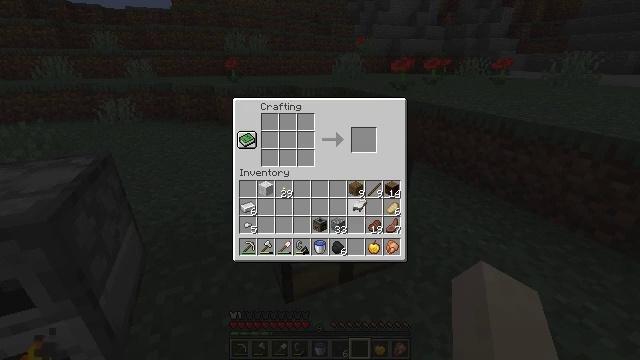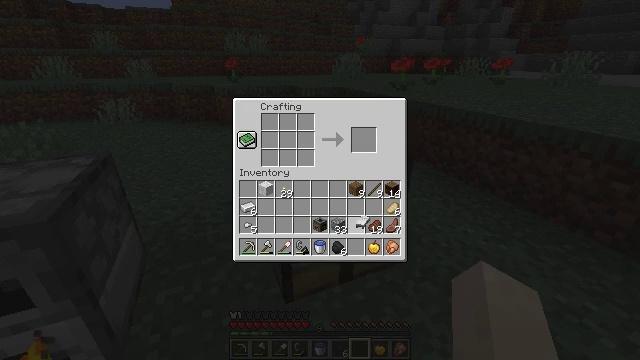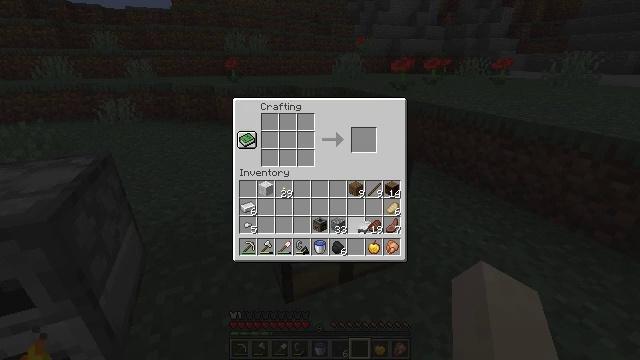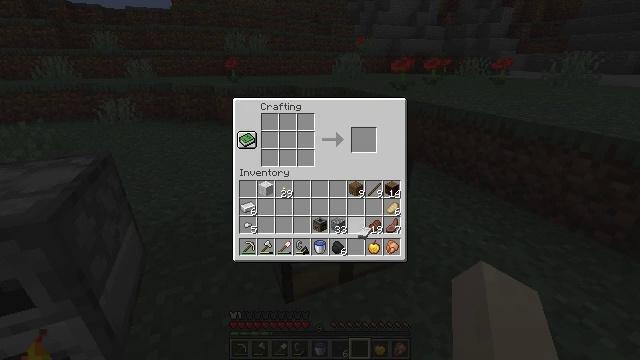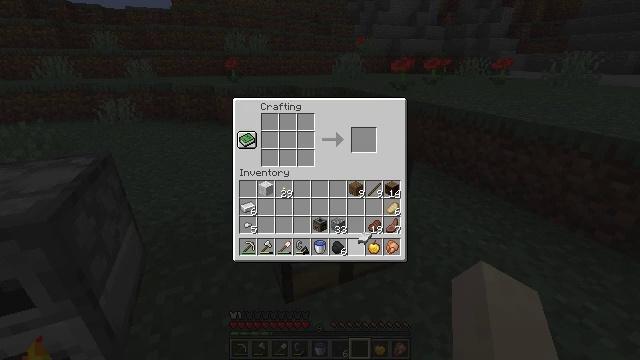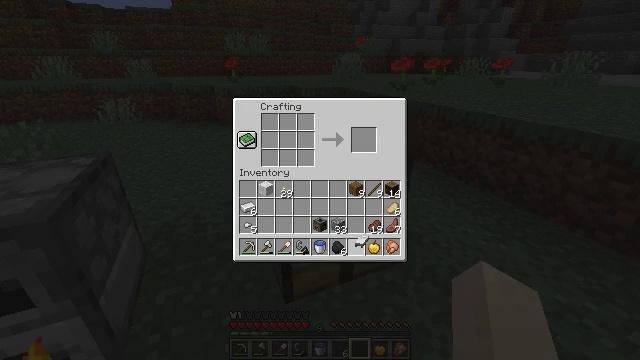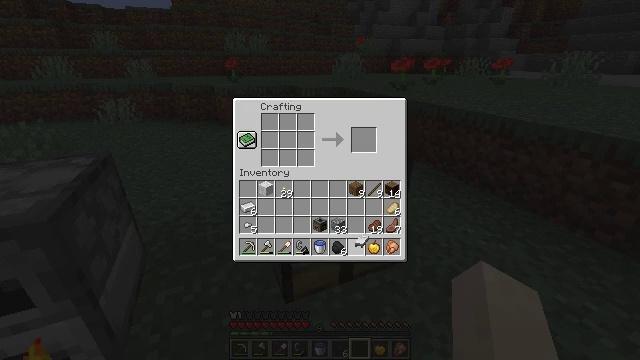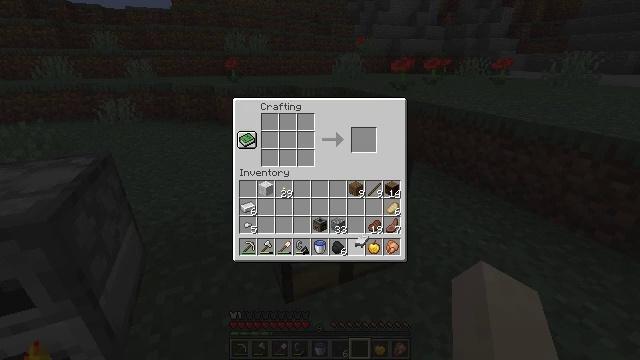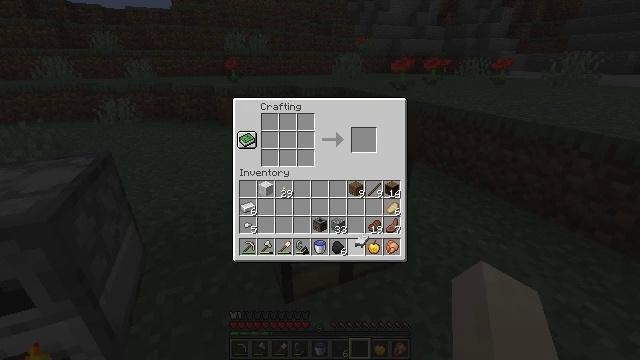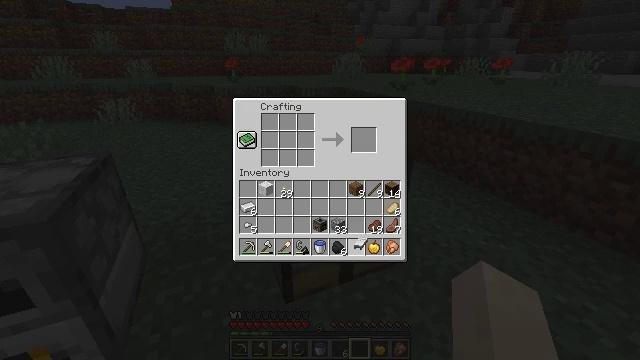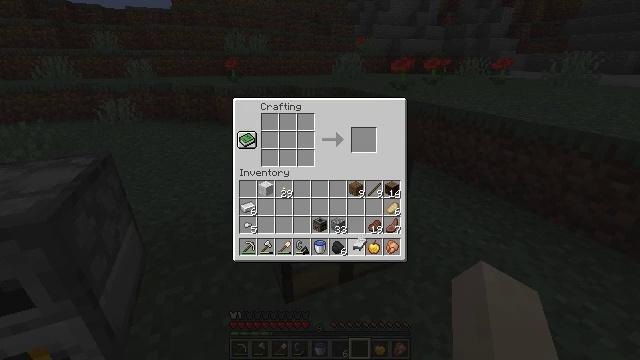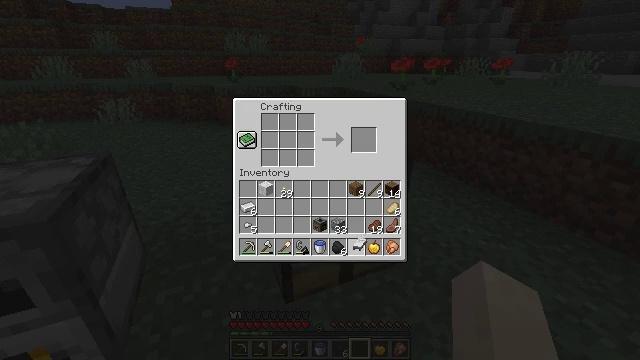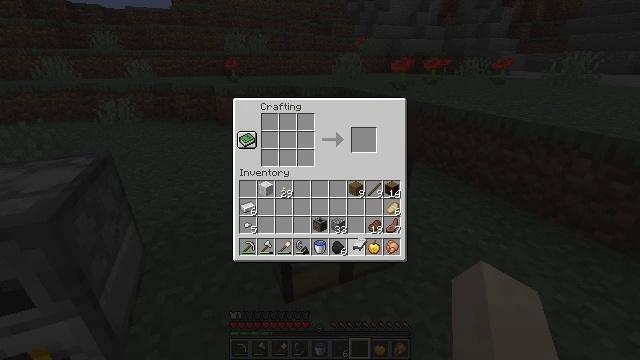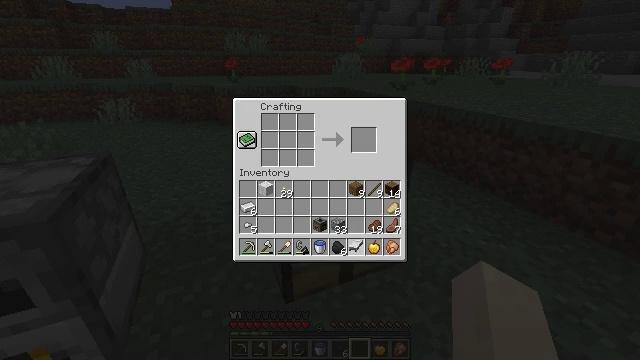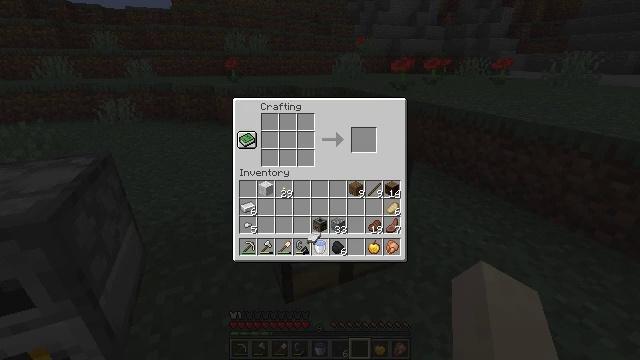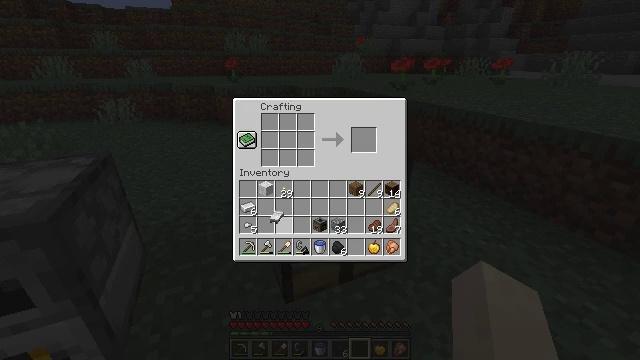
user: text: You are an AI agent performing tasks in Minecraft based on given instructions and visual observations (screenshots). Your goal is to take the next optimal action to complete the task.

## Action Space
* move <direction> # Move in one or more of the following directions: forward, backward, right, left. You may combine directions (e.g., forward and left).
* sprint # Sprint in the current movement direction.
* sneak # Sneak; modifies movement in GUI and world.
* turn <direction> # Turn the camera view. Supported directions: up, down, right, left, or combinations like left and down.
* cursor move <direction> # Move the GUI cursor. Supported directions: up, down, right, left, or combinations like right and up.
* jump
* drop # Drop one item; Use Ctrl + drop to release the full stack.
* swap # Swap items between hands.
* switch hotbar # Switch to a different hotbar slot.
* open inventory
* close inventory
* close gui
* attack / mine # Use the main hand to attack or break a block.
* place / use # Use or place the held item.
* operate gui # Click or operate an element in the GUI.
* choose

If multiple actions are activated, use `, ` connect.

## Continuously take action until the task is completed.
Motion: motion action
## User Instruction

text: Get the crafting table into the inventory.
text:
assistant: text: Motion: cursor move down, open gui
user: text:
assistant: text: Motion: no_op
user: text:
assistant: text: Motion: no_op
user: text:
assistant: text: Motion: no_op
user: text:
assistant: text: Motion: no_op
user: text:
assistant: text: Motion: no_op
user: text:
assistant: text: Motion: no_op
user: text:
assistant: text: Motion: no_op
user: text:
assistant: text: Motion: no_op
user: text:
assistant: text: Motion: no_op
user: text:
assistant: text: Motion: no_op
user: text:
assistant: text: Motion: no_op
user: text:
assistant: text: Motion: no_op
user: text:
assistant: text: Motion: cursor move left and up
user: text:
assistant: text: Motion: cursor move left and up
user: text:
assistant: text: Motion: cursor move left and up
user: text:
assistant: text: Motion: no_op
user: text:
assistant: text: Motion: no_op
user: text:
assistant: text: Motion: no_op
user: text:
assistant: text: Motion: cursor move up
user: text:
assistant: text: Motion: no_op
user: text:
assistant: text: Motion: no_op
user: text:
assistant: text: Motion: no_op
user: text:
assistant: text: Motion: no_op
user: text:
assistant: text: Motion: operate gui
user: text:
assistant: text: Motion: operate gui
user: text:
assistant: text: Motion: no_op
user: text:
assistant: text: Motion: no_op
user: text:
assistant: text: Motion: no_op
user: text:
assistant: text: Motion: no_op